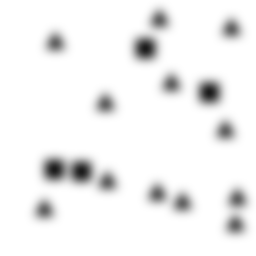
Squares: 4
Triangles: 12
Stars: 0
Total shapes: 16